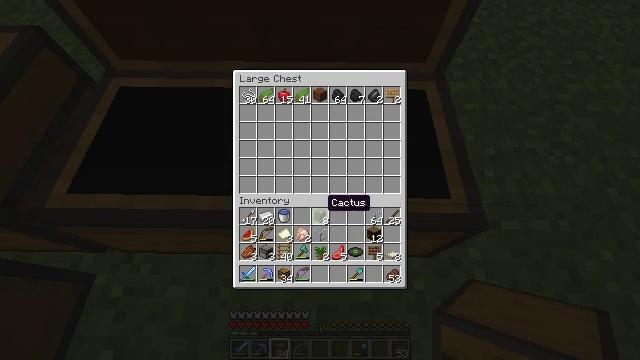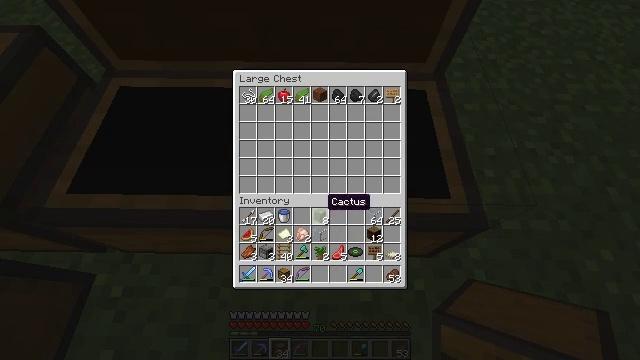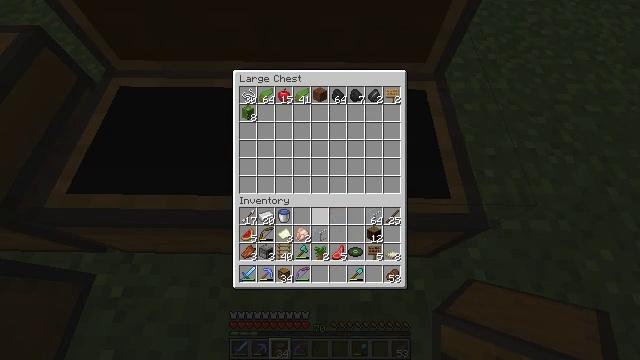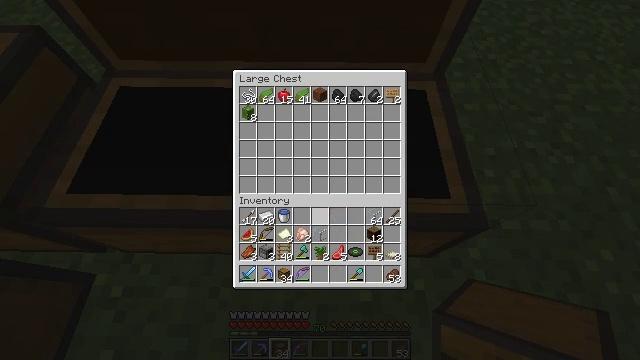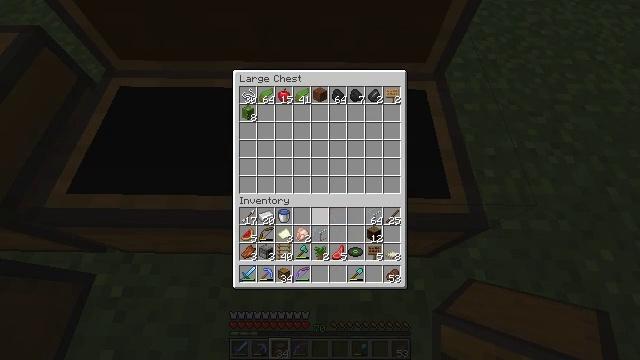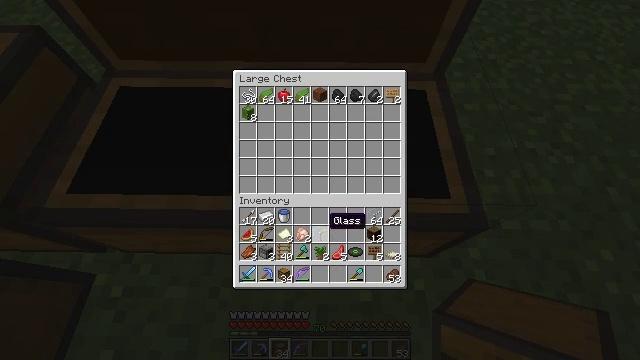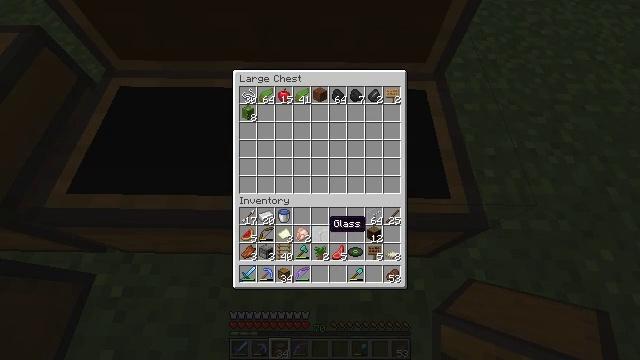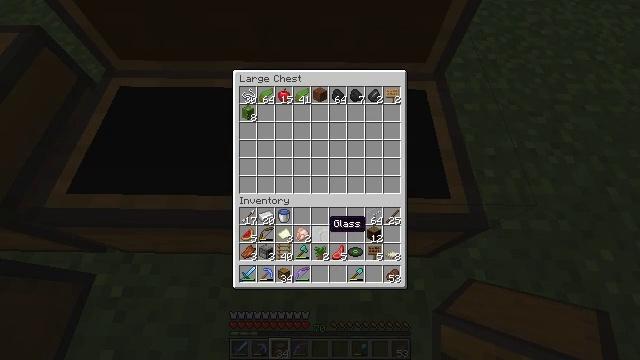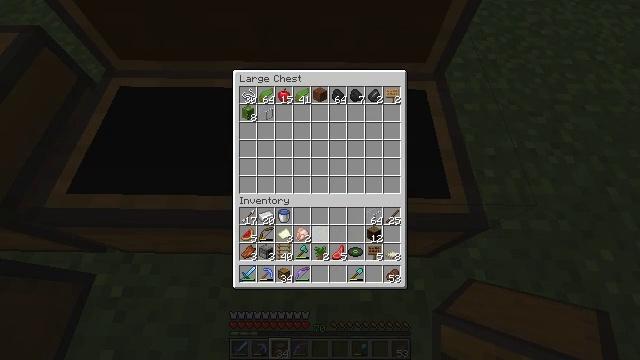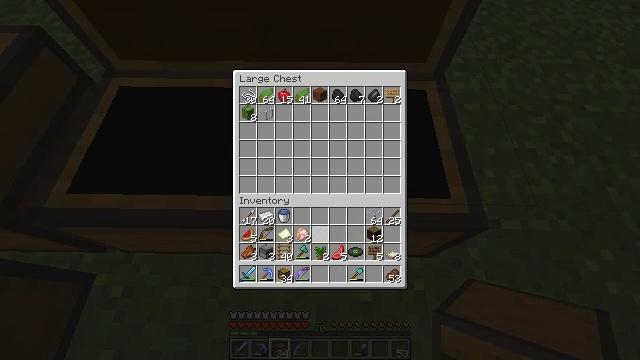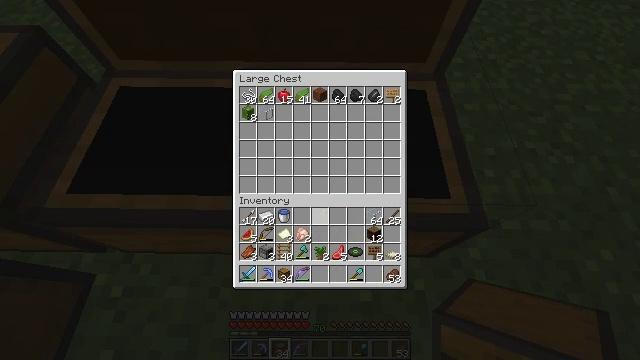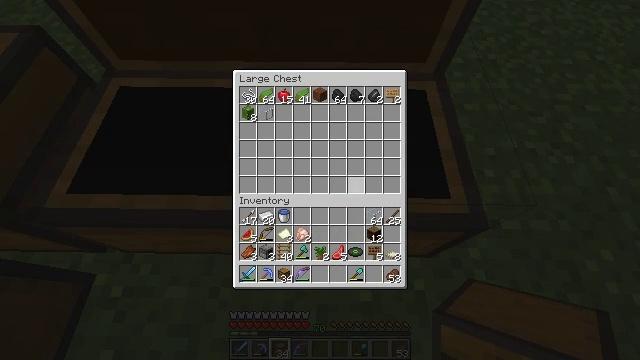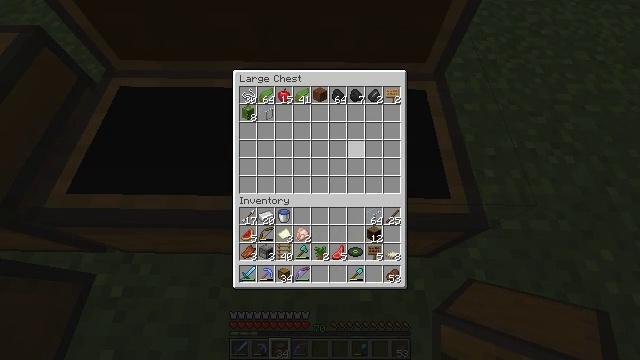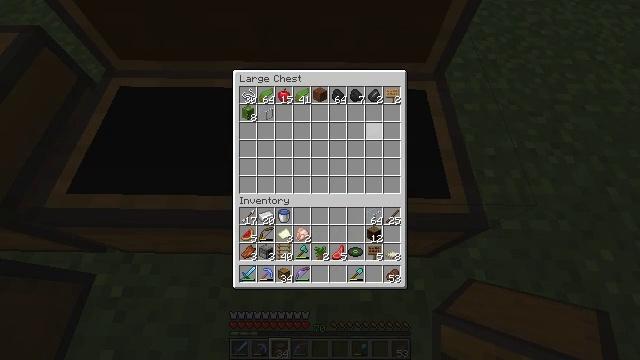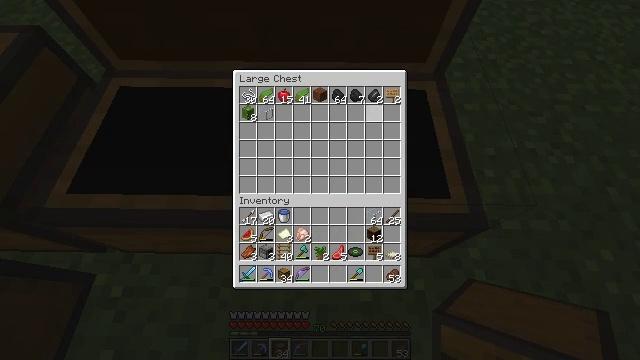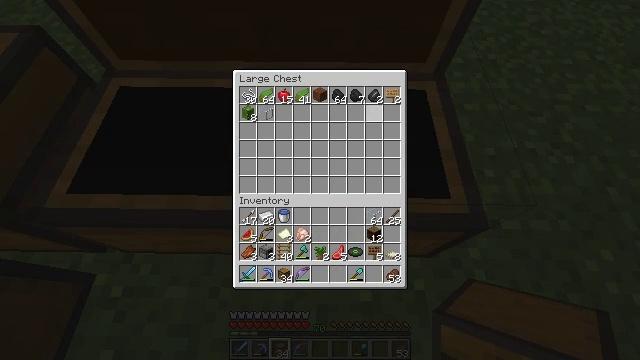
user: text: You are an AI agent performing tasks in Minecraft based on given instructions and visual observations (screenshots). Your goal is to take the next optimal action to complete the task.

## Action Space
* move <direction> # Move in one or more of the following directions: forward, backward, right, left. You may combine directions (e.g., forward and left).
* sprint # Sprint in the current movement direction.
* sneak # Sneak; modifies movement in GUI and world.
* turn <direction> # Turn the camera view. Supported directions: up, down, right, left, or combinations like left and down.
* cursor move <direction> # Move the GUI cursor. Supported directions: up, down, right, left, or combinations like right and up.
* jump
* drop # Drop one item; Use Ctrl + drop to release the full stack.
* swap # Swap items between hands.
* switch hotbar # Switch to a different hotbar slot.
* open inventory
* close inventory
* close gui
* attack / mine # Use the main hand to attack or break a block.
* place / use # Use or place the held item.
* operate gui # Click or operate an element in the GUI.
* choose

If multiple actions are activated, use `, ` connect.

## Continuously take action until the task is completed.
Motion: motion action
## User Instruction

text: Get the furnace back into your inventory.
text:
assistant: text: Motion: sneak
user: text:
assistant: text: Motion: sneak, attack / mine
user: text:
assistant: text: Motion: sneak, attack / mine
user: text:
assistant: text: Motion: sneak, turn down, attack / mine
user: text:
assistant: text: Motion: sneak, turn down
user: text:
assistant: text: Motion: sneak
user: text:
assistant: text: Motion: sneak
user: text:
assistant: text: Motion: sneak, attack / mine
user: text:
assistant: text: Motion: sneak, attack / mine
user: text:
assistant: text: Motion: sneak, turn up, attack / mine
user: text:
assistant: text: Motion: sneak, turn right and up
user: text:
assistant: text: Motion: sneak, turn right and up
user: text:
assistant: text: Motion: sneak, turn right and up
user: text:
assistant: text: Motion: sneak, turn up
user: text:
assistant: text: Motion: sneak, turn up
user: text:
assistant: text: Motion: sneak
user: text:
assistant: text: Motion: sneak
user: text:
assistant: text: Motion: sneak, turn down
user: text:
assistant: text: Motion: sneak, turn down
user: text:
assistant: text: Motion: sneak, turn down
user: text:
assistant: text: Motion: sneak, turn down
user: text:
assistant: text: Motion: sneak
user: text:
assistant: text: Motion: sneak
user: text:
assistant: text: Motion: sneak, turn down
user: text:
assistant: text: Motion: sneak
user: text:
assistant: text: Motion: sneak
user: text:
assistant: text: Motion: sneak
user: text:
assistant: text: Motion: sneak
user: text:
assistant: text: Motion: sneak
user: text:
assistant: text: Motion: sneak